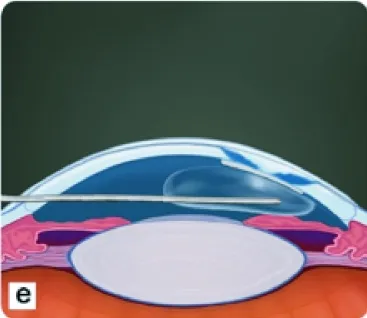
Injecting an air bubble in the anterior chamber.
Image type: radiology (x_ray)